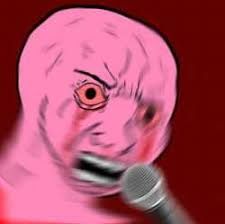
Label: 5_Wojak_with_Background